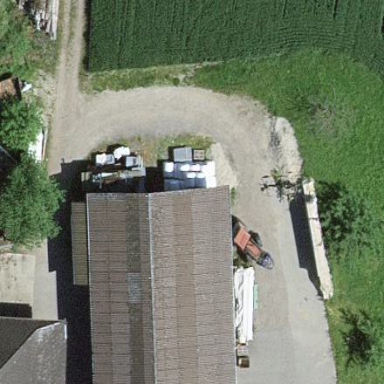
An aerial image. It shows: Shed.